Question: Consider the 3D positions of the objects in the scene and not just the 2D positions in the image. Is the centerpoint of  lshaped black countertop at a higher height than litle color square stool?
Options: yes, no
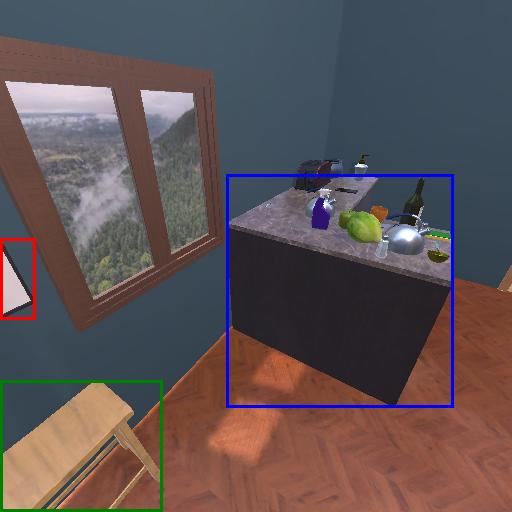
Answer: yes